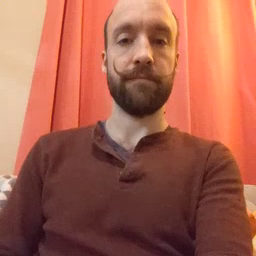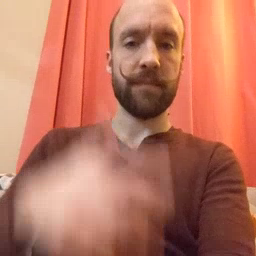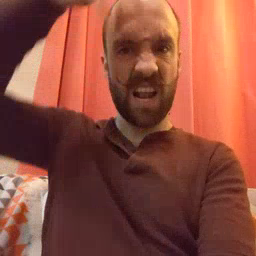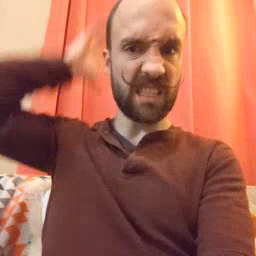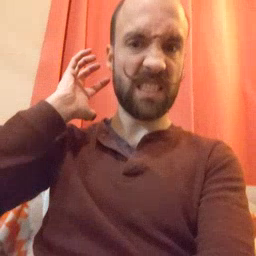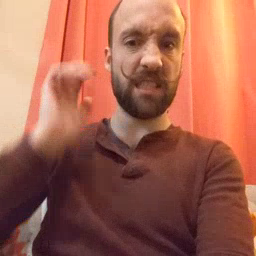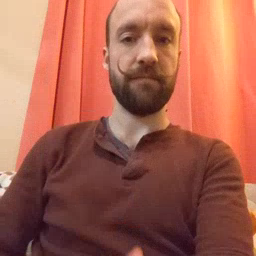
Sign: lion